Question: I need to write a DB script which creates an association table in my database, creating a parent-child structure within a single table. The resulting model should be something like this:

with n to n relation between the articles.
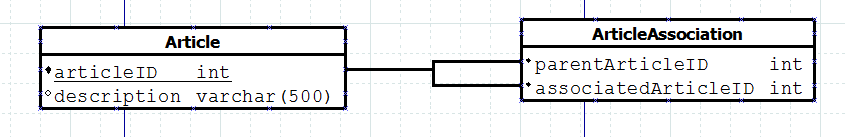
Answer: First of all, let's look at the table creation itself. For the association to work properly in EF, it's essential that primary keys are properly declared. If we don't declare PK for the association table, while the model designer will interpret the association correctly, any attempt to insert into the table will throw error on .SaveChanges().
To create the model specified in the model, we're going to use following code:
'''
create table Article (
articleID int not null identity(1,1),
description varchar(500) not null
)
alter table Article add constraint PK_ArticleID
primary key (articleID)
create table ArticleAssociation (
associatedArticle1ID int not null,
associatedArticle2ID int not null
)
alter table ArticleAssociation add constraint PK_ArticleAssociationID
primary key clustered (associatedArticle1ID, associatedArticle2ID ASC)
alter table ArticleAssociation add constraint FK_AsscociatedArticle1ID
foreign key (associatedArticle1ID) references Article (articleID)
alter table ArticleAssociation add constraint FK_AsscociatedArticle2ID
foreign key (associatedArticle2ID) references Article (articleID)
'''
Now that the structure exists in DB, we can import both Article table and the ArticleAssociation table into our <URL>. When the import is complete, the tables in model will look like this:

Note the absence of ArticleAssociation table itself, and its generation as an 'Association' type. We may now access the associated objects traditionally via navigation properties:
'''
using (EFTestingEntities efso = new EFTestingEntities())
{
Article article1 = new Article();
article1.description = "hello";
Article article2 = new Article();
article2.description = "world";
efso.Article.Add(article1);
efso.Article.Add(article2);
article1.Article2.Add(article2);
article2.Article1.Add(article1);
efso.SaveChanges();
}
'''